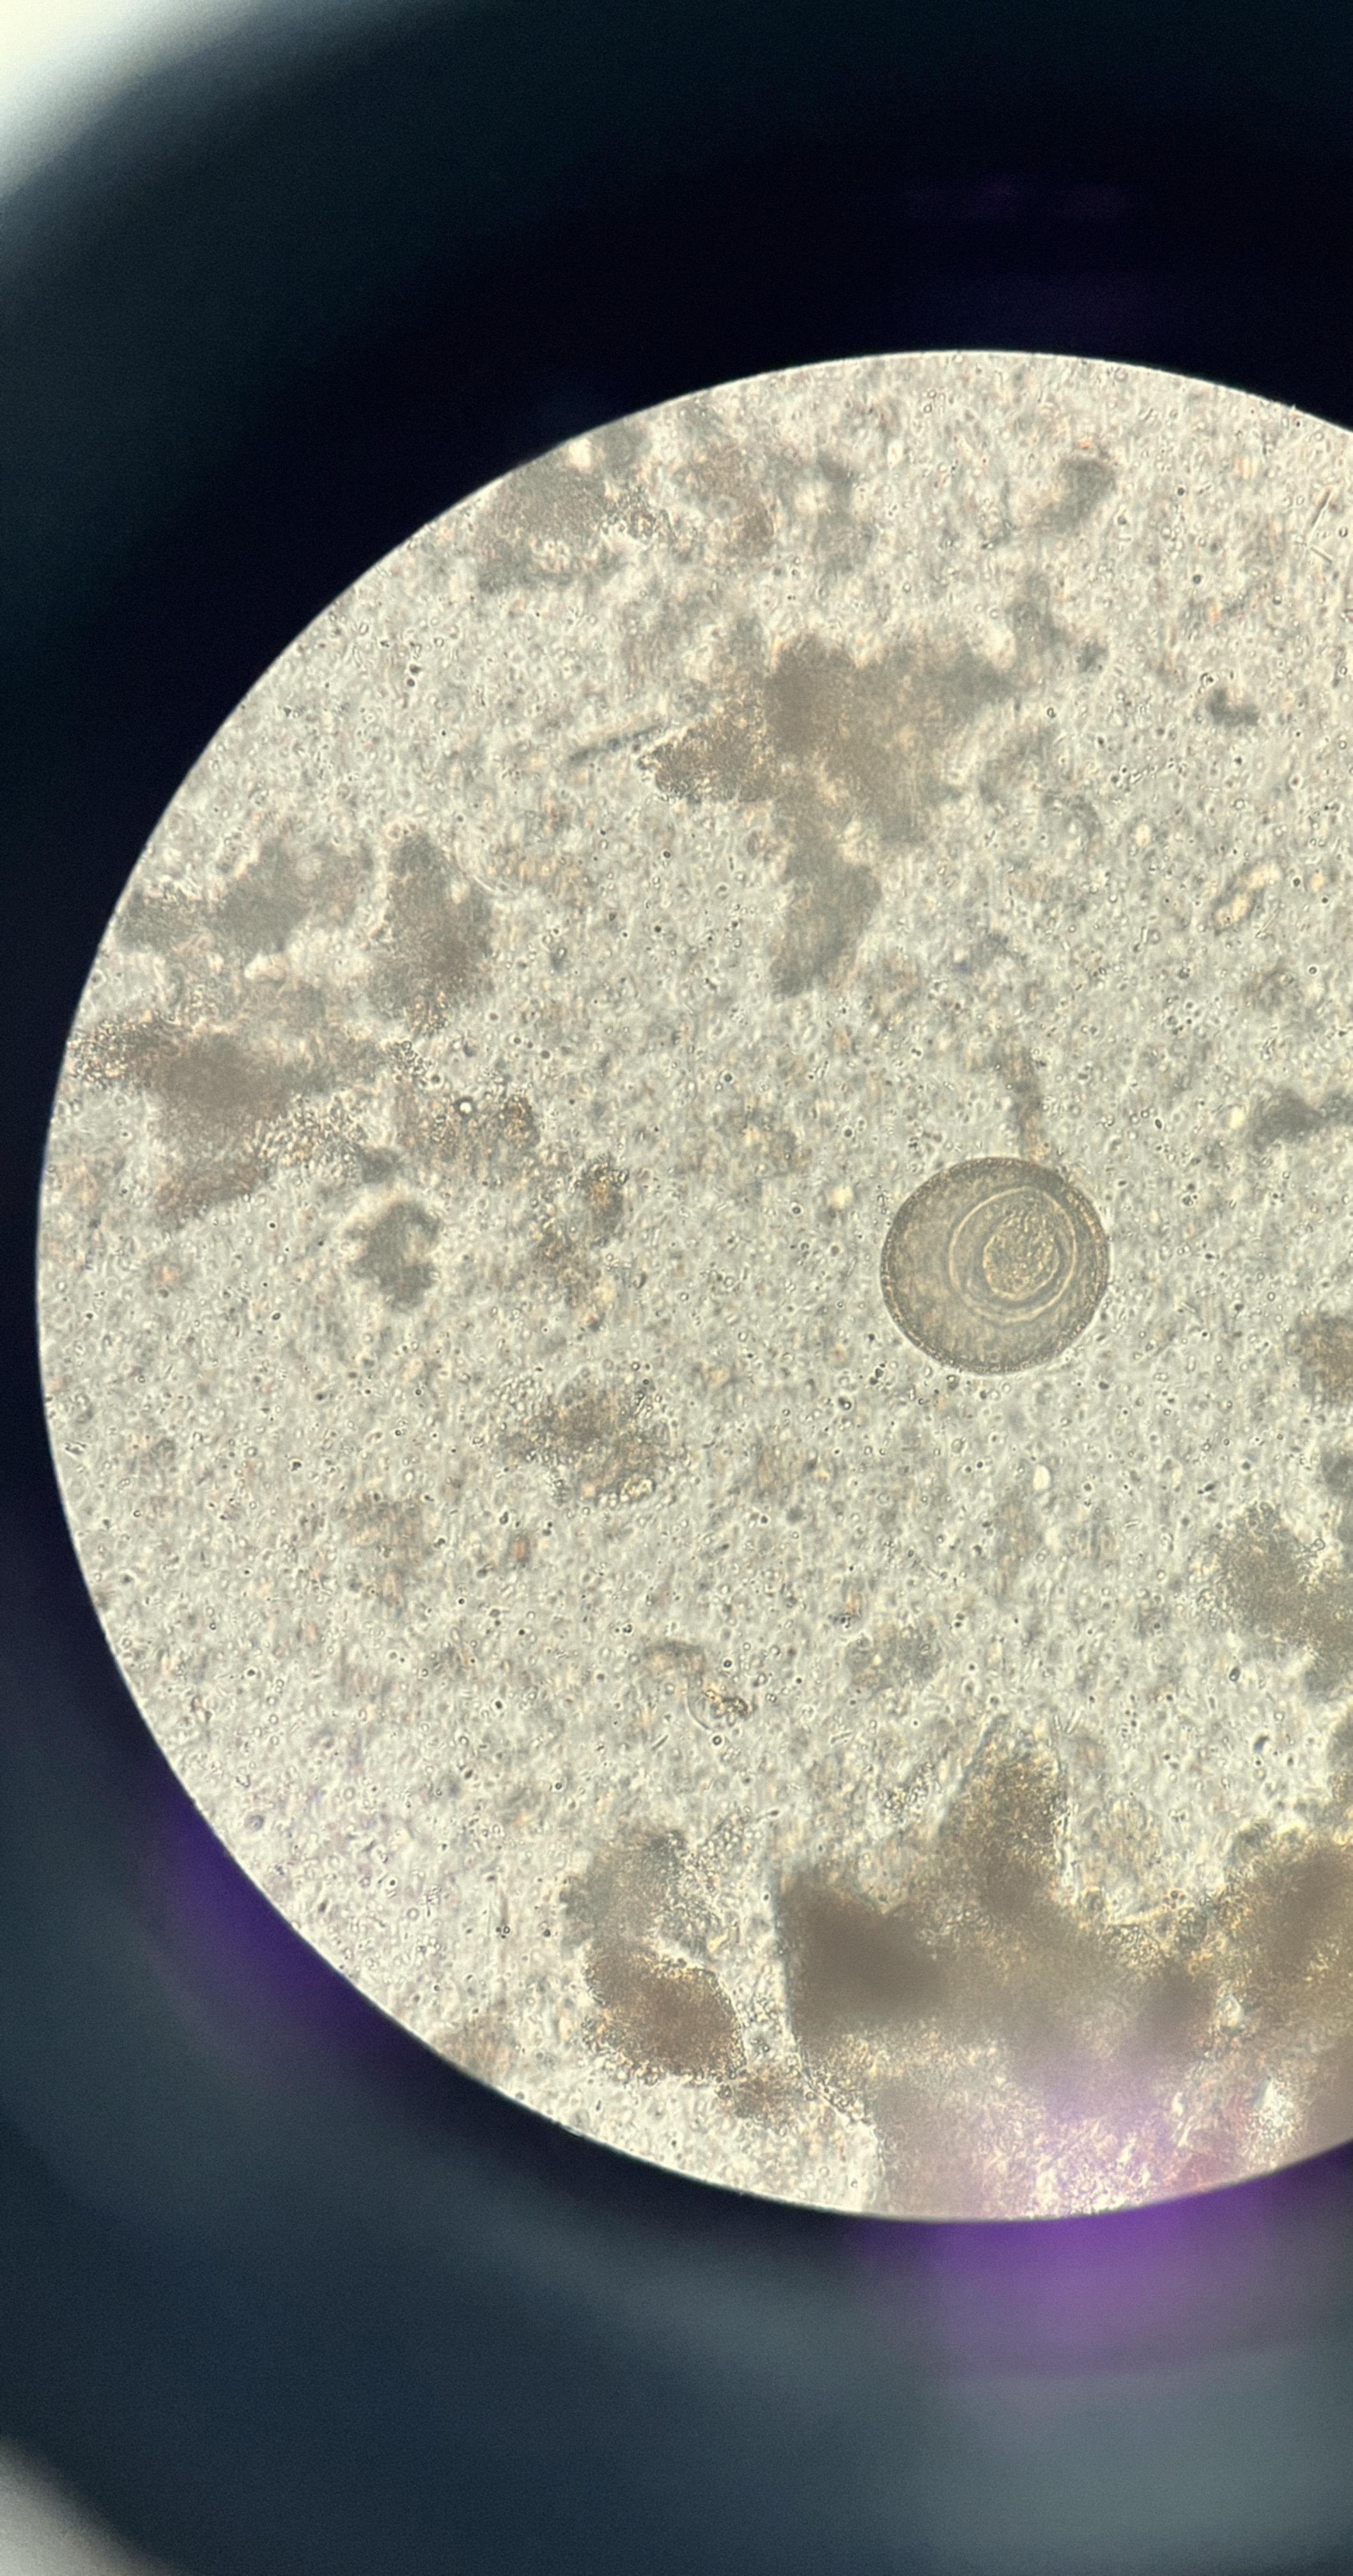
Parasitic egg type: Hymenolepis diminuta